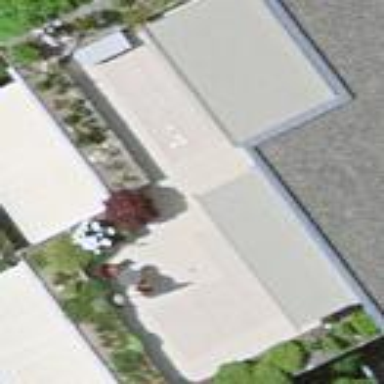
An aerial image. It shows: Terrace building.